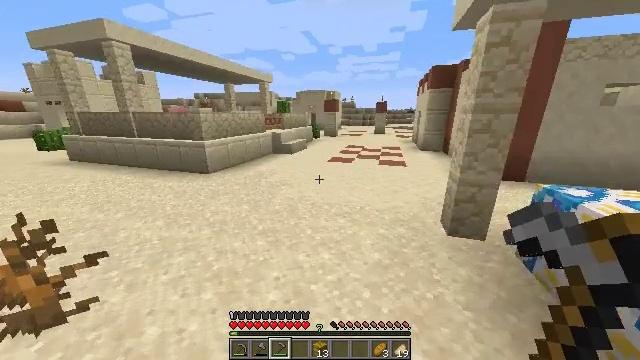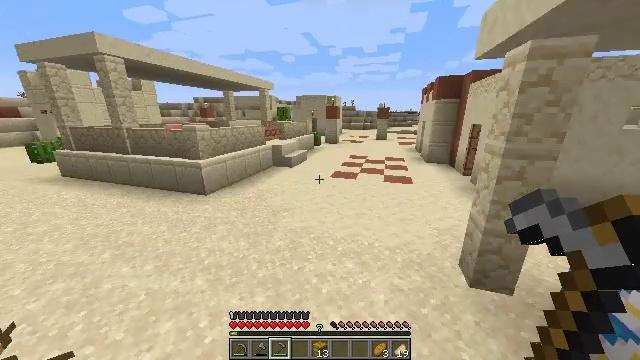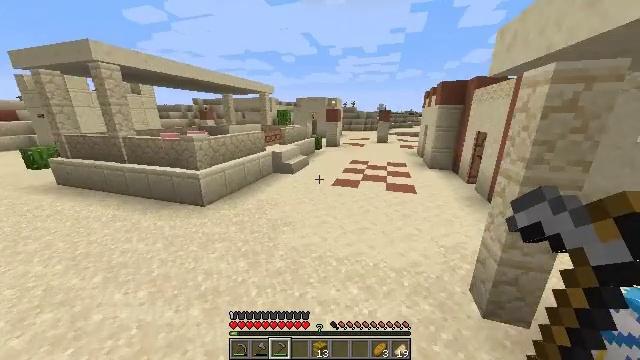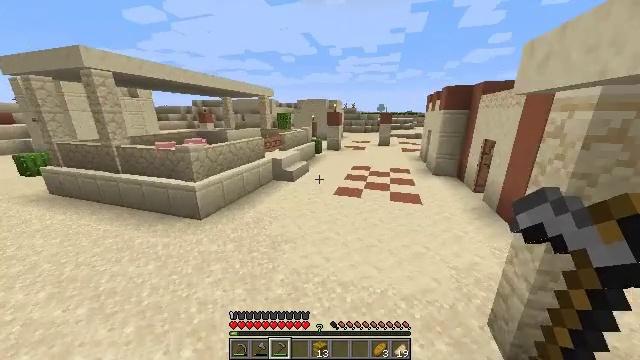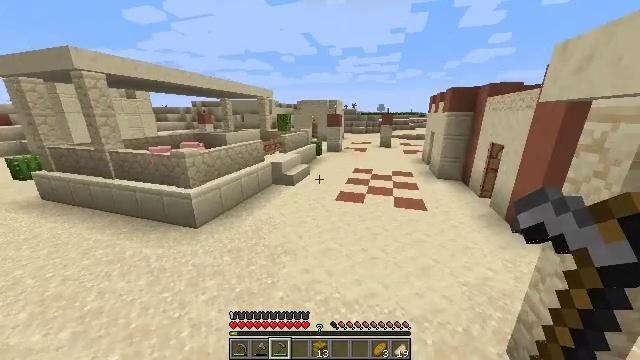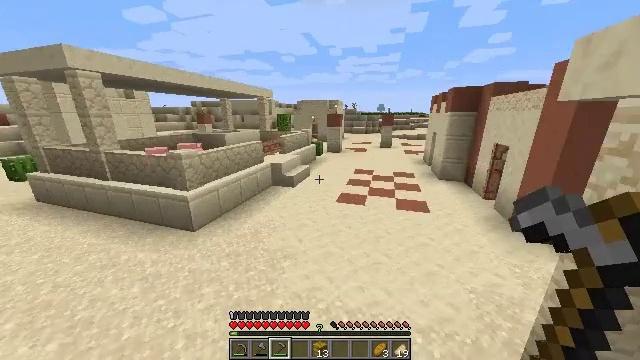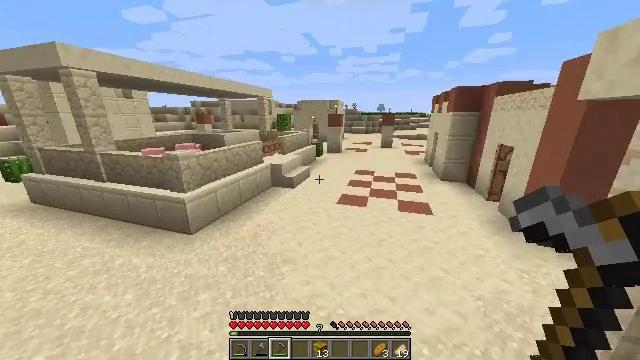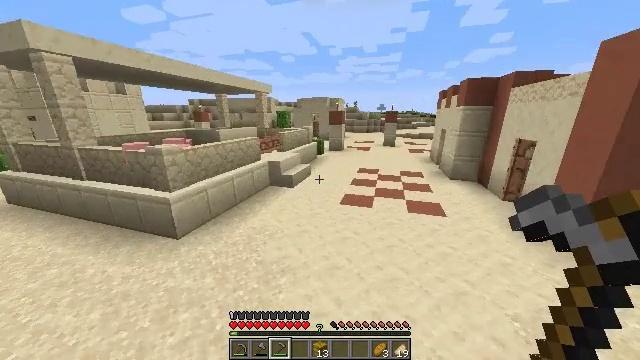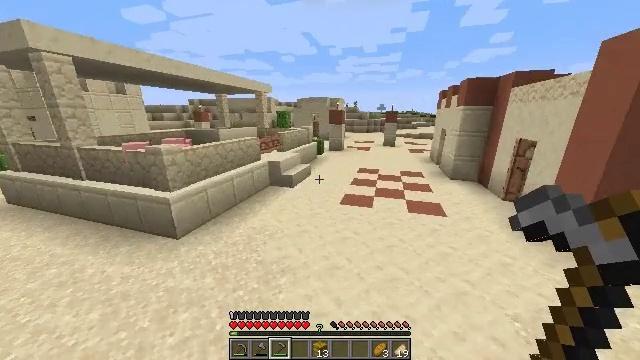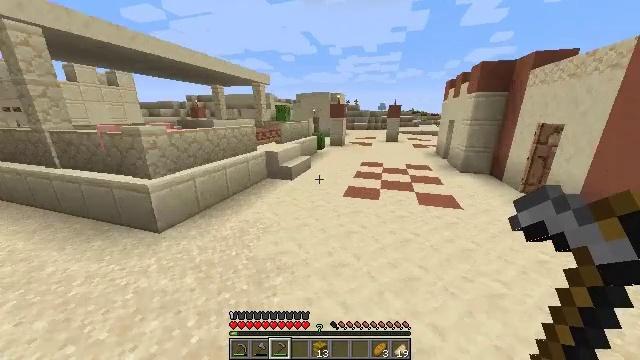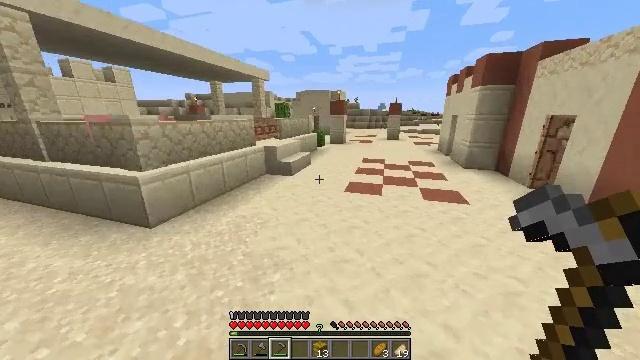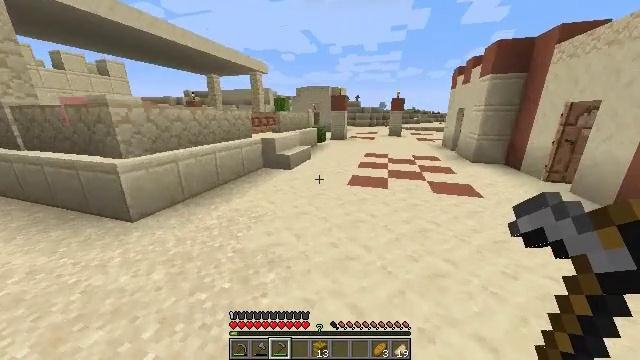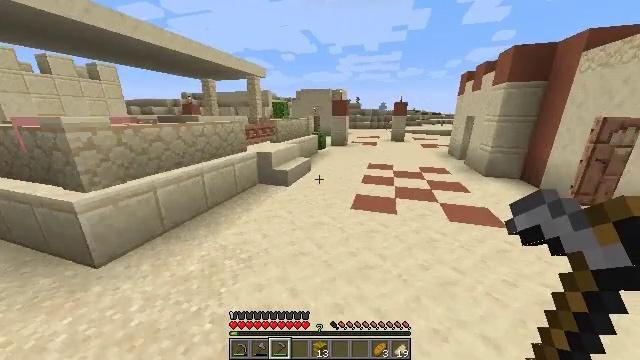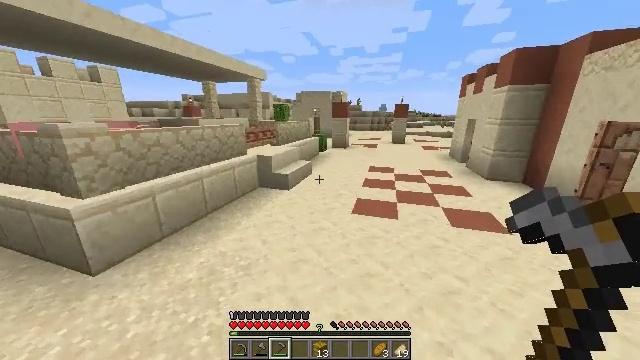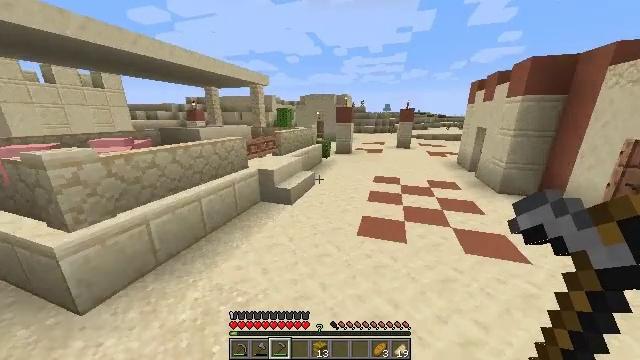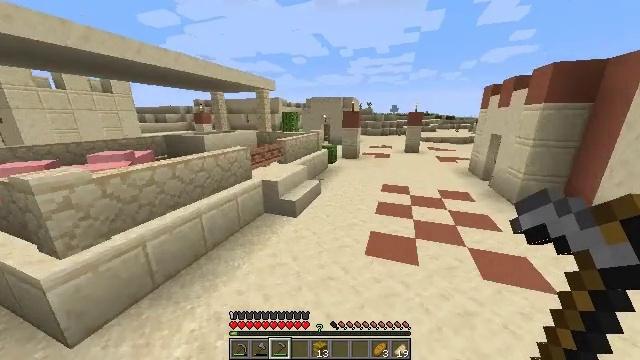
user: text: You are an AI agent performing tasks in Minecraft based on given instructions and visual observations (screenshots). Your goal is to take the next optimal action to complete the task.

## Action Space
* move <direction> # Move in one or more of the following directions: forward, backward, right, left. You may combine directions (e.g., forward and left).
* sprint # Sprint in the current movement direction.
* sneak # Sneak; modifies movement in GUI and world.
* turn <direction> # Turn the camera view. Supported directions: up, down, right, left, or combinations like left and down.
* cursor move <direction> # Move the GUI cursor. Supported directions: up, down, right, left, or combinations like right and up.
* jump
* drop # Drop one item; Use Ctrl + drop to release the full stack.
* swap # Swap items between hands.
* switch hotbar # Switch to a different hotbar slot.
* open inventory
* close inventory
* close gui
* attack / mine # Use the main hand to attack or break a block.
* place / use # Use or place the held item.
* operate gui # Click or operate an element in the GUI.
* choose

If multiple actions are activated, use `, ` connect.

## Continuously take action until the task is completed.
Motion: motion action
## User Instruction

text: Gather wheat by left-clicking on it.
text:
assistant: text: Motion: move forward, sprint, jump
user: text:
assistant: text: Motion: move forward, sprint, jump
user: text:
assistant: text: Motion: move forward, sprint, jump
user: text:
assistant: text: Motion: move forward, sprint, jump
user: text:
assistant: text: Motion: move forward, sprint, jump
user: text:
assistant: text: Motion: move forward, sprint, jump
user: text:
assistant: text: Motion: move forward, sprint, jump
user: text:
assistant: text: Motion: move forward, sprint, jump
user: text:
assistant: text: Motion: move forward, sprint, jump
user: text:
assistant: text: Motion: move forward, sprint, jump
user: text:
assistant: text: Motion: move forward, sprint, jump
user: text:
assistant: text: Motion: move forward, sprint, jump
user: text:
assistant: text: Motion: move forward, sprint, jump
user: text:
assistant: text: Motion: move forward, sprint, jump
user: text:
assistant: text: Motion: move forward, sprint, turn left, jump
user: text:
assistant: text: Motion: move forward, sprint, turn left, jump
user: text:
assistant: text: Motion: move forward, sprint, jump
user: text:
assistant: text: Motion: move forward, sprint, turn left, jump
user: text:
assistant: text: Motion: move forward, sprint, turn left
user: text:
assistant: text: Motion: move forward, sprint, turn left
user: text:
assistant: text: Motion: move forward, sprint, turn left
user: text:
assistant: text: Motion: move forward, sprint, turn left
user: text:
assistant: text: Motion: move forward, sprint, turn left, jump
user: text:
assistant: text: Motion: move forward, sprint, turn left, jump
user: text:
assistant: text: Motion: move forward, sprint, turn left, jump
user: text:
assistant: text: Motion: move forward, sprint, turn left, jump
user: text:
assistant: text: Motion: move forward, sprint, turn left, jump
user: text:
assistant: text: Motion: move forward, sprint, turn left
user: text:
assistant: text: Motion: move forward, sprint, turn left
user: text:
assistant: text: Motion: move forward, sprint, turn left